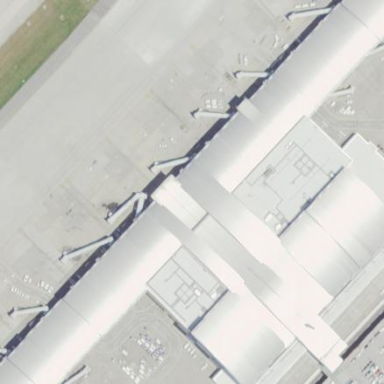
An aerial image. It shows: Terminal building at airport.